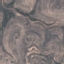
Land use / land cover class: HerbaceousVegetation